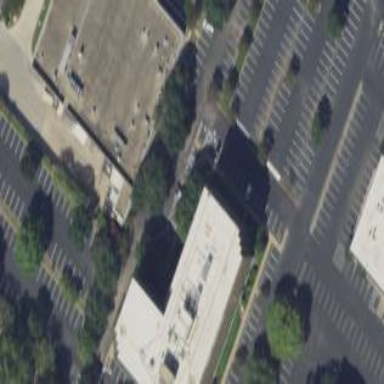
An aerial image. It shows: Office building.